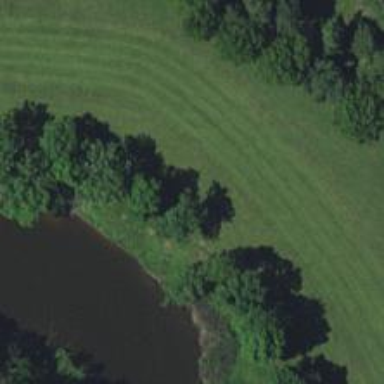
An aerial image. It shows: Rough area in golf course.